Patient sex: M
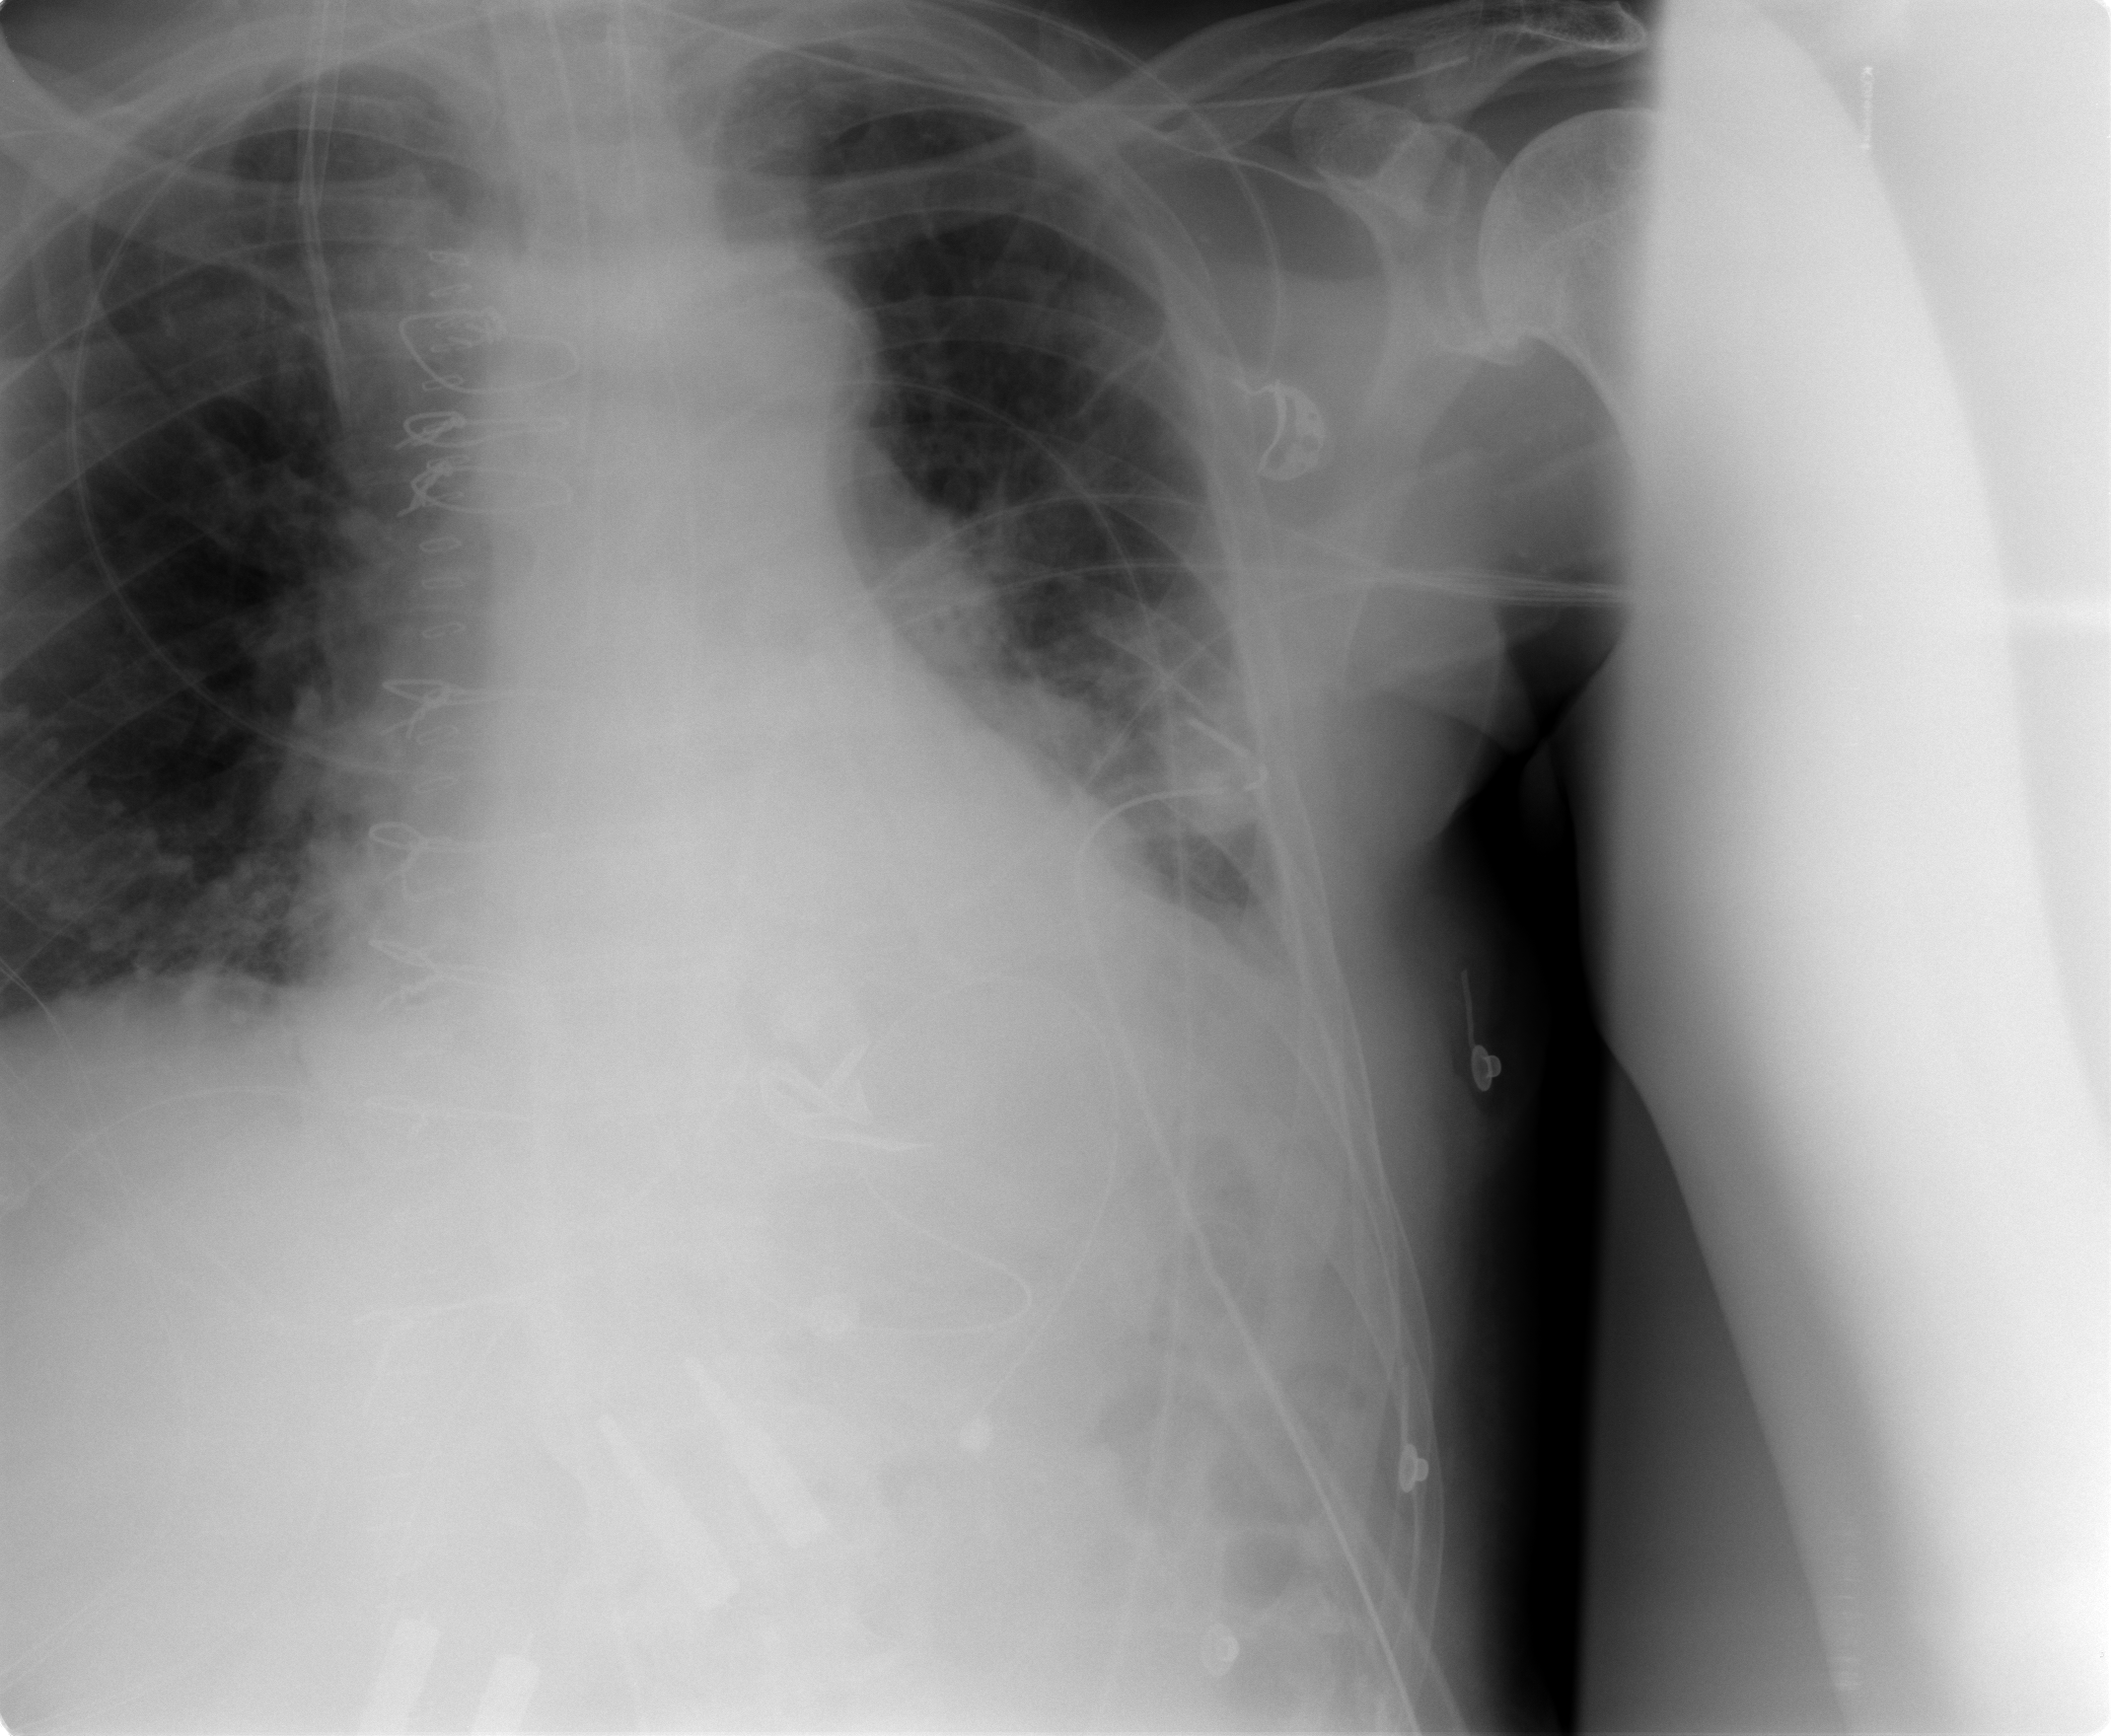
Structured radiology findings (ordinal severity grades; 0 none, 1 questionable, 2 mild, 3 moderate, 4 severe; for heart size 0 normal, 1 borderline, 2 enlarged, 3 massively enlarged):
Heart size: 2
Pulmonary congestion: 0
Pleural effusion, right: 0
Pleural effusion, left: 2
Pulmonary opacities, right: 0
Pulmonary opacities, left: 0
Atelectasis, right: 0
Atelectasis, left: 2